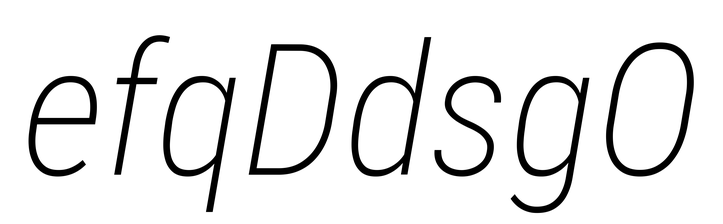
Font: Roboto-Italic_Condensed_ExtraLight_Italic